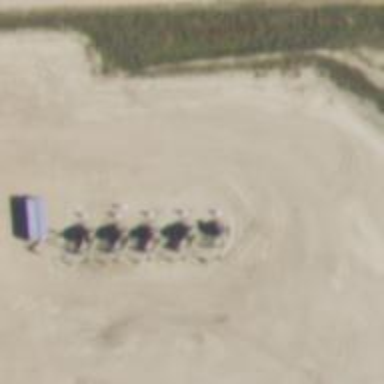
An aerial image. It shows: Petroleum well.